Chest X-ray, PA view. Patient: 55 years old, sex M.
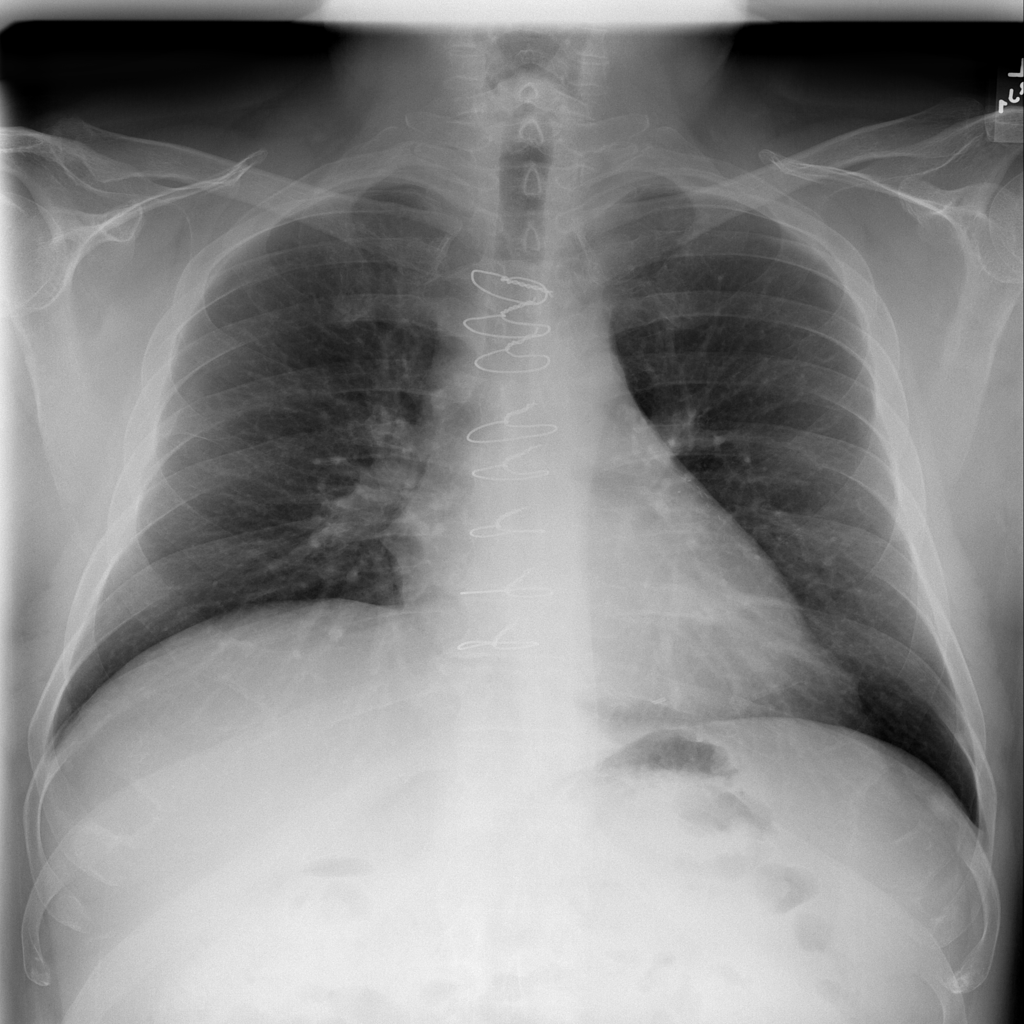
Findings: No Finding